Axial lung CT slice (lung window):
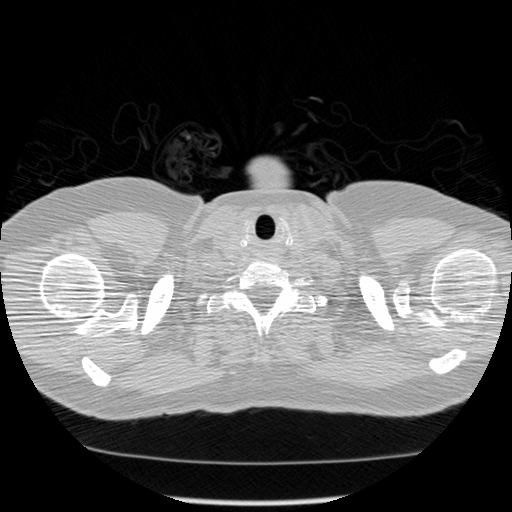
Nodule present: no